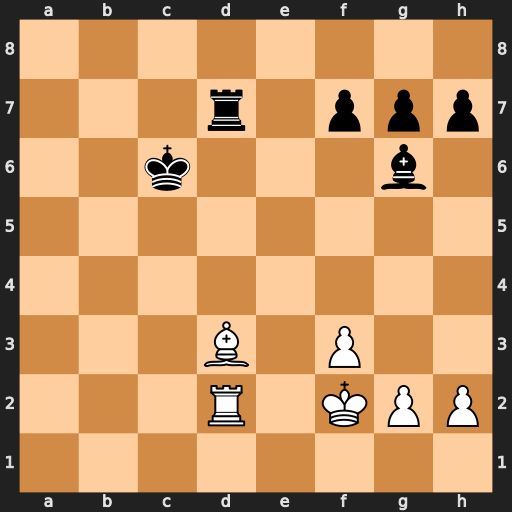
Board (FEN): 8/3r1ppp/2k3b1/8/8/3B1P2/3R1KPP/8
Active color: w
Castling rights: -
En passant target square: -
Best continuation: Bb5+ Kxb5 Rxd7